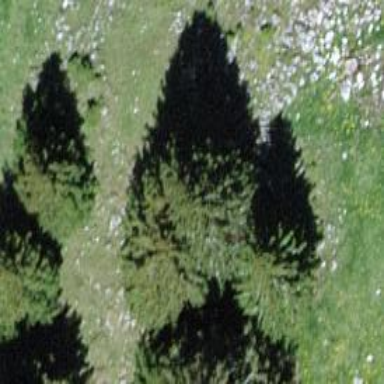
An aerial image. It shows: Needle-leaved tree in natural setting.